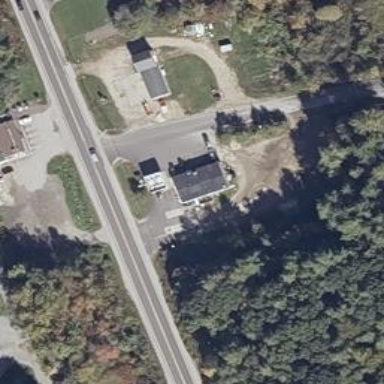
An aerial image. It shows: Convenience shop.